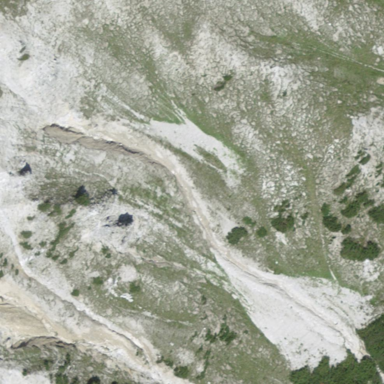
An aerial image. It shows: Natural scree.